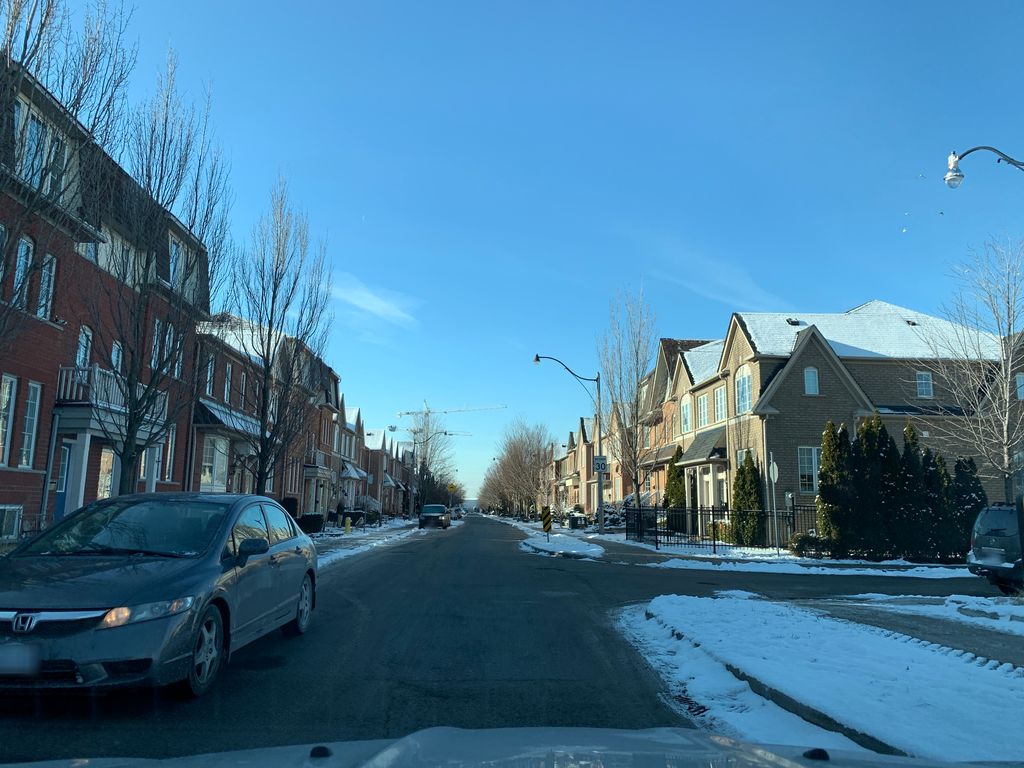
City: toronto